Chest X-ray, AP view. Patient: 16 years old, sex M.
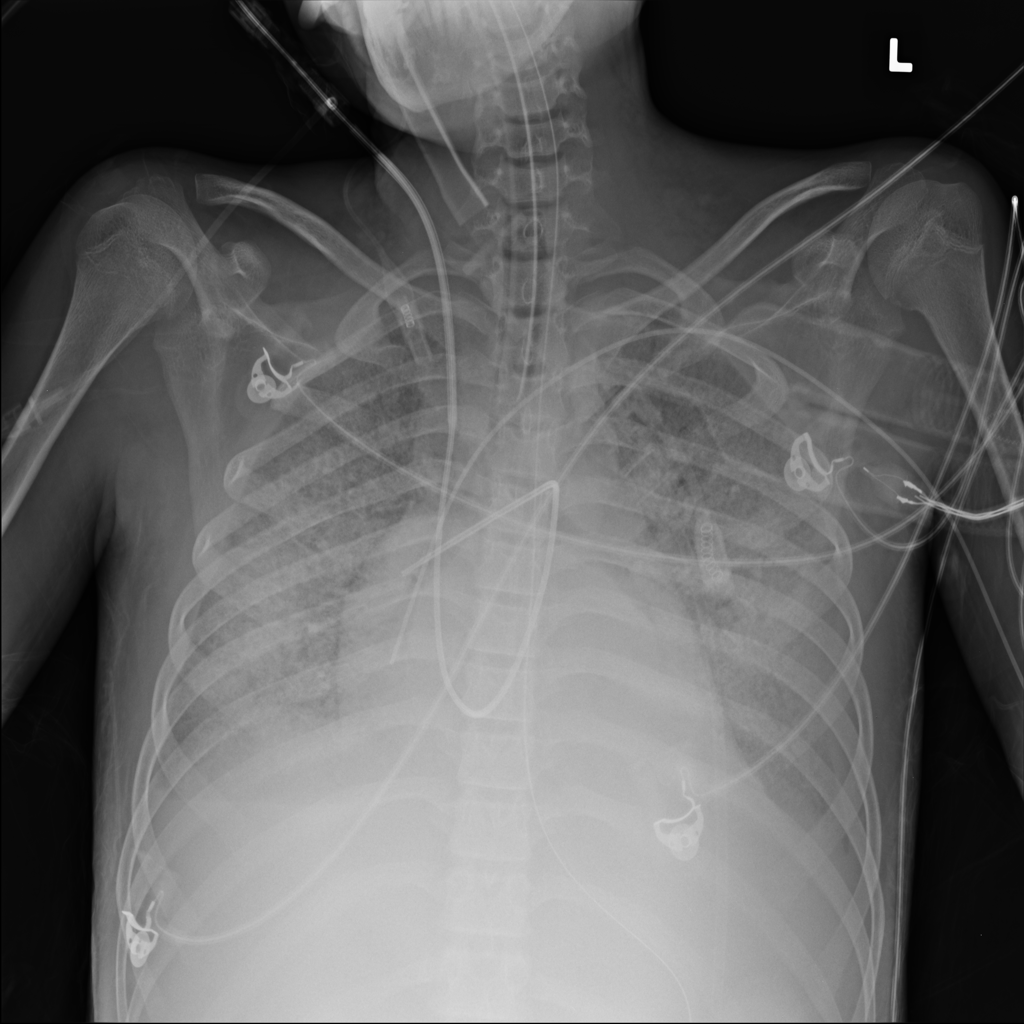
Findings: Infiltration, Nodule